Question: I'm trying to sort a medium sized CSV file (~3000 lines) using D3.js before passing it to a visualization algorithm.

Apparently though there's something wrong with my code as the sorting seems to be applied in 'chunks' - see the image above. I'm using this d3 function:
'''
dataset.sort(function(a,b) {
return d3.descending(a.counttotal, b.counttotal);
});
'''
Here's the code:
'''
// Your D3 code will go here
// safe way to load data
var dataset = [];
d3.csv("subjects.csv",
function(error, rows) {
rows.forEach(function(r) {
dataset.push({
label: r.label,
counttotal: r.counttotal
})
});
generateVis();
});
function generateVis(){
var h = dataset.length * 100; //7000;
var w = 1000;
dataset.sort(function(a,b) {
return d3.descending(a.counttotal, b.counttotal);
});
var svg = d3.select("#svg-rect").append("svg")
.attr('id','mySVG')
.attr("width", w )
.attr("height", h);
var rects = svg.selectAll("rect")
.data(dataset)
.enter()
.append("rect");
rects.attr("x", 0)
.attr("y", function(d, i){
return i * 10 + 10;
})
.attr("width", function(d){
return d.counttotal;
})
.attr("height", 8)
.append("title")
.text(function (d){
return d.label + " has " + d.counttotal + " articles ";
})
};
'''
The CSV file can be found here: <URL>
Any help is greatly appreciated!
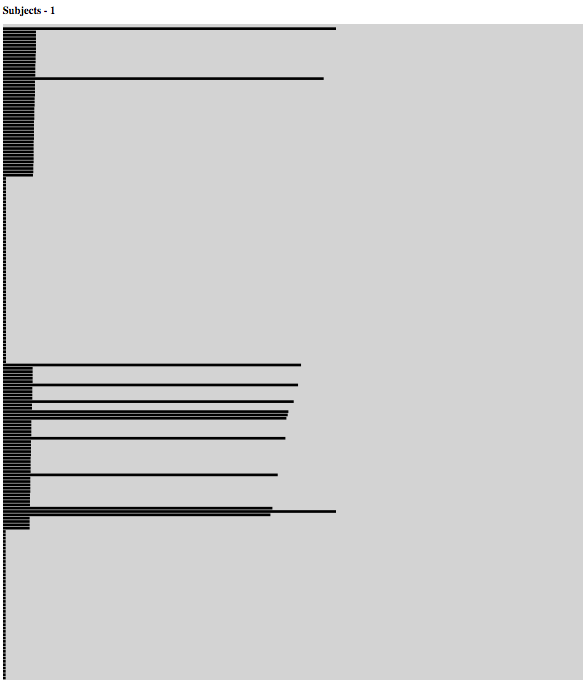
Answer: The sort function was sorting alphabetically. Convert the totals to numbers first...
'''
dataset.sort(function(a,b) {
return d3.descending(+a.counttotal, +b.counttotal);
});
'''